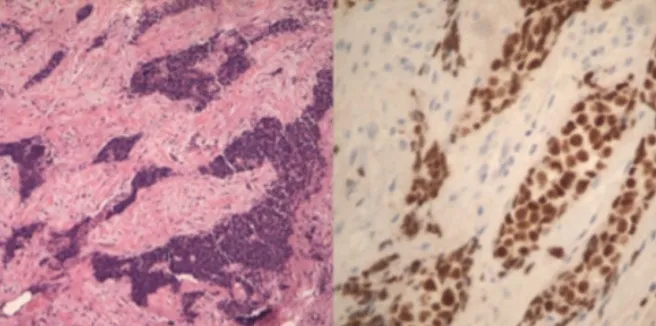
Left image: HyE X 100: basaloid thymic carcinoma, with no lymphovascular invasion; right image: p53 determination (immunohistochemistry).
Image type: pathology (immunostaining)